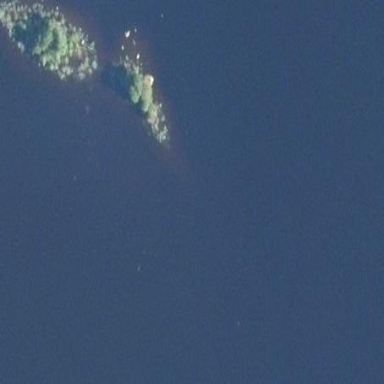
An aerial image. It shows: Islet.